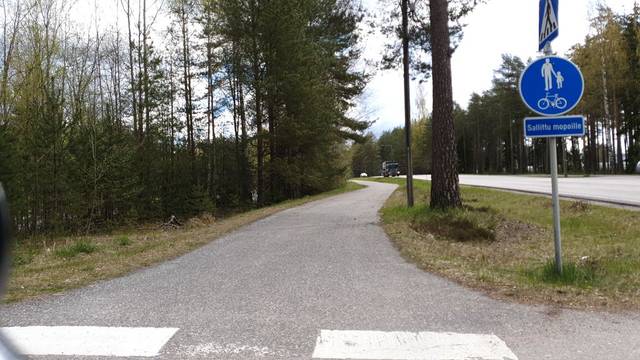
Region: Finland
Coordinates: 60.406, 24.966